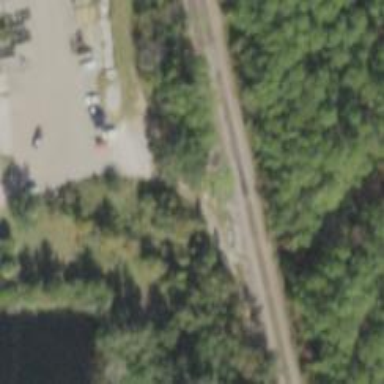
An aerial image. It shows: Outdoor signal box located at the railway.